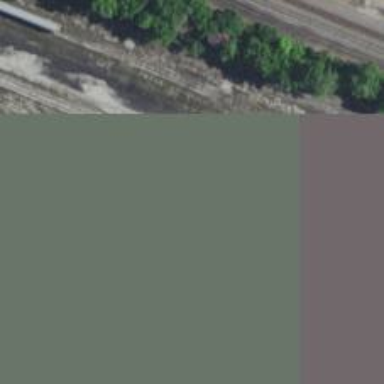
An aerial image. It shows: Railway spur service.